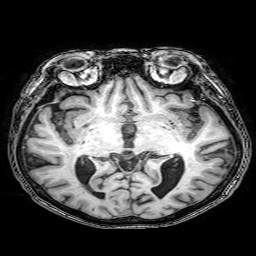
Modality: T1w
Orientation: coronal
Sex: female
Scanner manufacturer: philips
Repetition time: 0.008234 s
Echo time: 0.00379 s